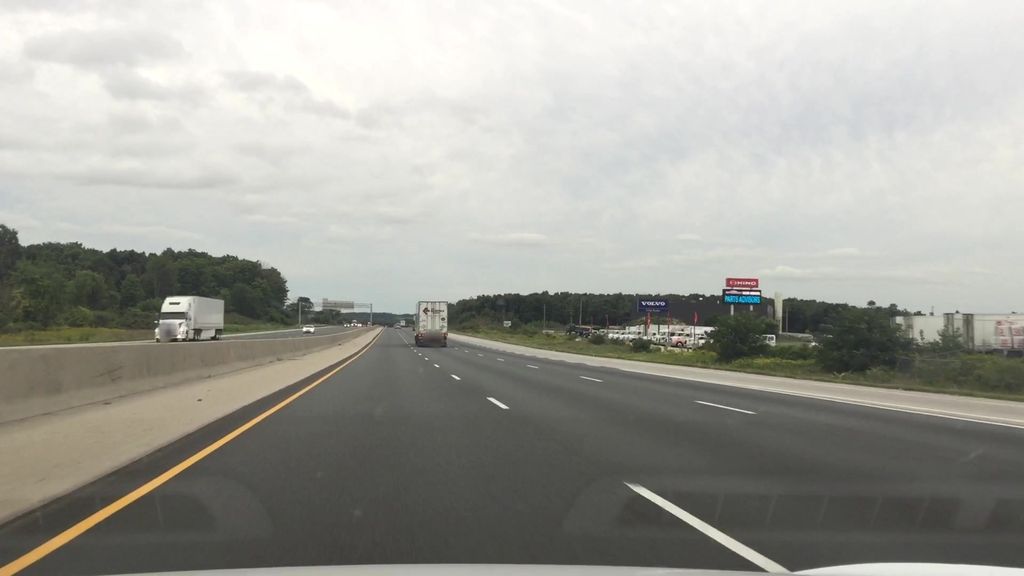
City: kitchener-waterloo